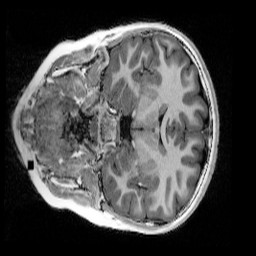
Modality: UNIT1_denoised
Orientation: coronal
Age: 8
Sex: female
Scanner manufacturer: siemens
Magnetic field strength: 3 T
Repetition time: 4 s
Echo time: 0.00303 s